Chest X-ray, PA view. Patient: 56 years old, sex M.
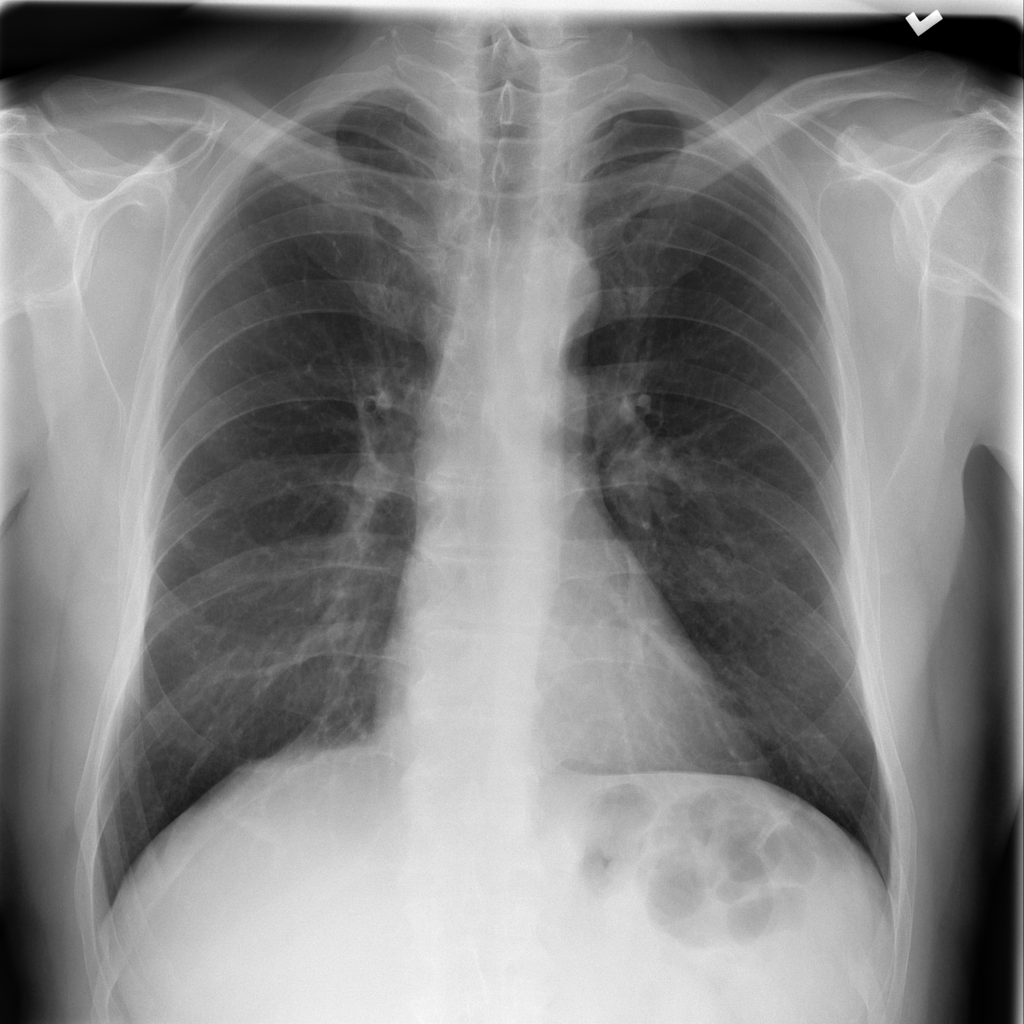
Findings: Infiltration